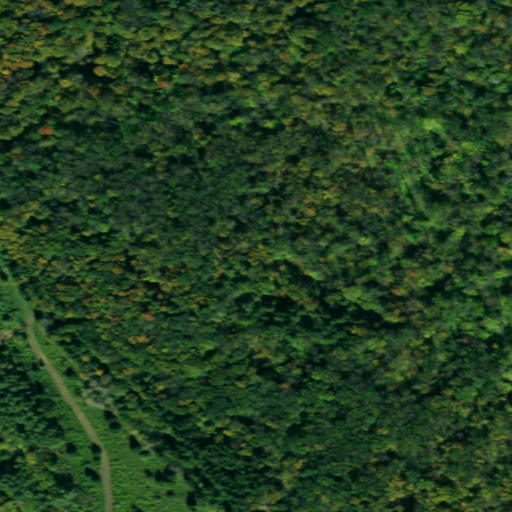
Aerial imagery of mountain in New York named Carroll Hill containing deciduous forest, mixed forest, and pasture